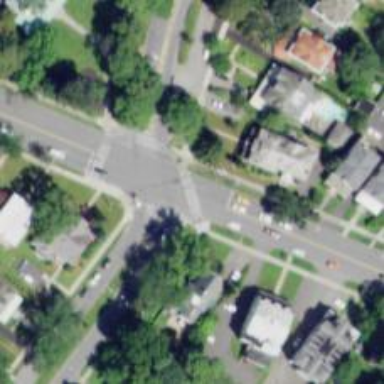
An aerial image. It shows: Crossing on the road.